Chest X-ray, PA view. Patient: 40 years old, sex M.
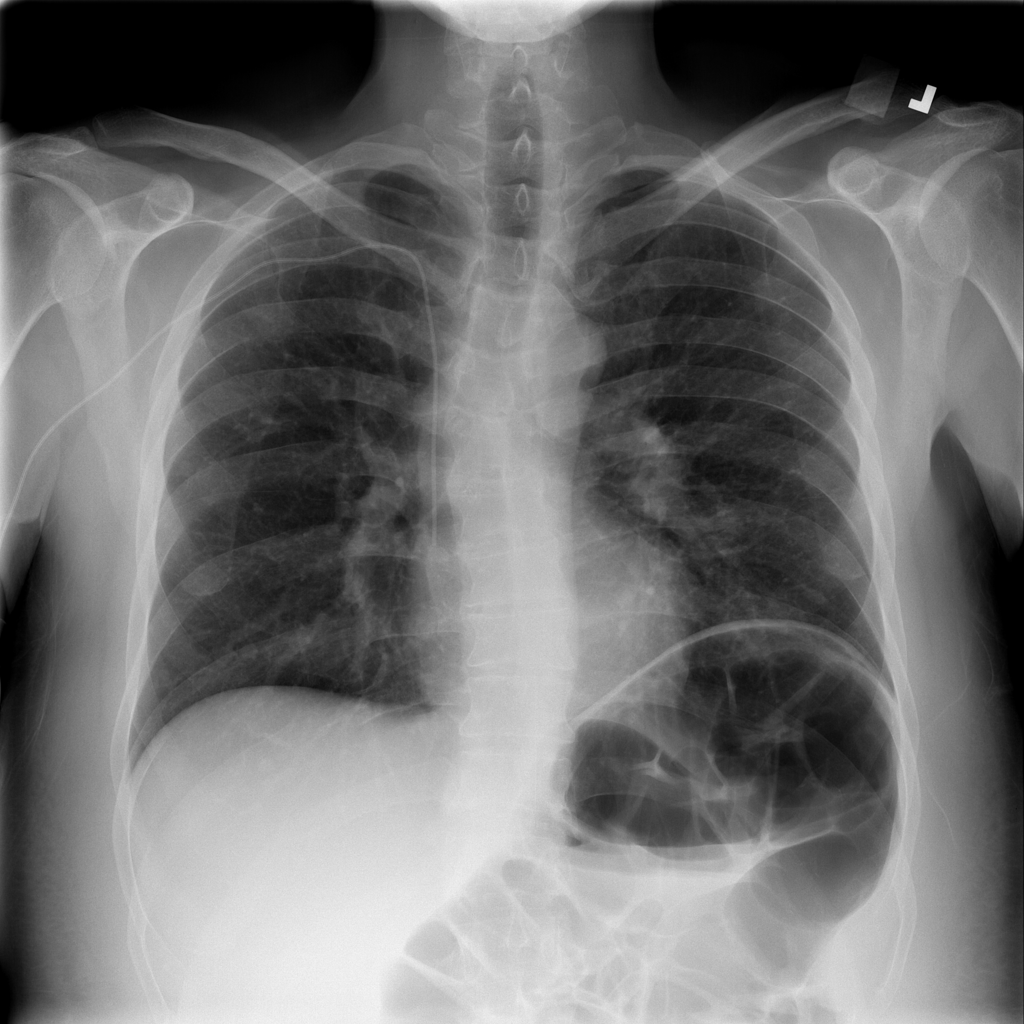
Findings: No Finding